Field crop: tomato
Growth stage: 1
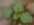
Species: solanum